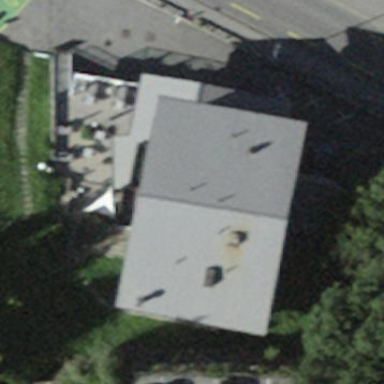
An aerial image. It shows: Hotel building.